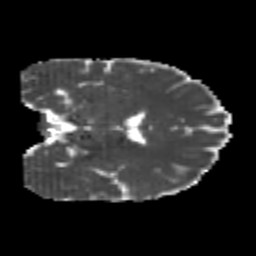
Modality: MD
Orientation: coronal
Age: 20
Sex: male
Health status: healthy
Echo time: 0.074 s